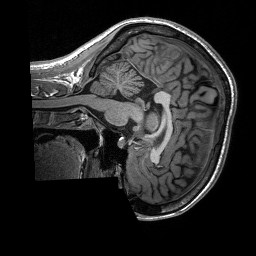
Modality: T1w
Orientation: sagittal
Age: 26
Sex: female
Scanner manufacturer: siemens
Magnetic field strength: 3 T
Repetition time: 2.3 s
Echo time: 0.00197 s